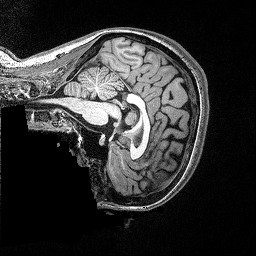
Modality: T1w
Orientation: sagittal
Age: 21
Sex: female
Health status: healthy
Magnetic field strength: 3 T
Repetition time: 2.53 s
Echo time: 0.00331 s